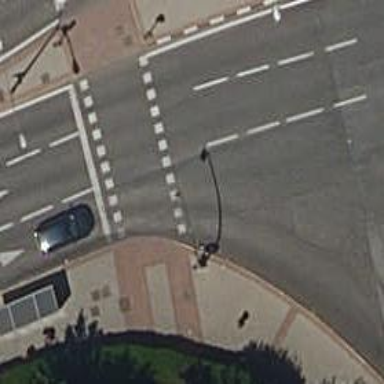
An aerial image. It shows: Crossing with traffic signals.